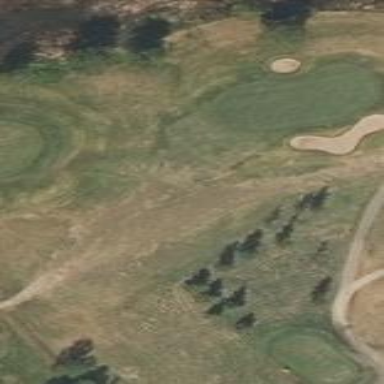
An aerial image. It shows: Golf fairway surrounded by grass.